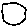
Label: circle